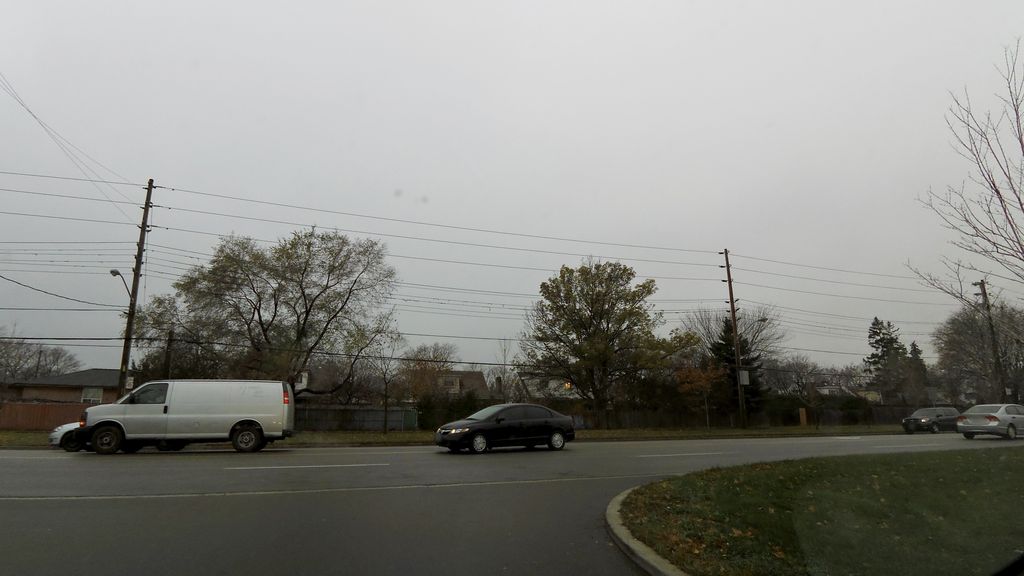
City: toronto